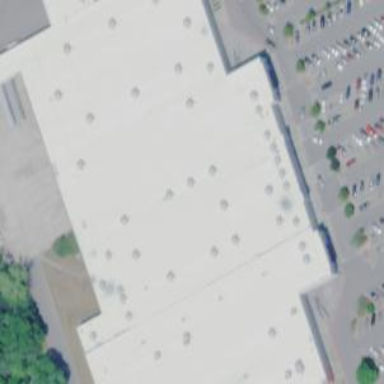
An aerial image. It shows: Supermarket located in building.